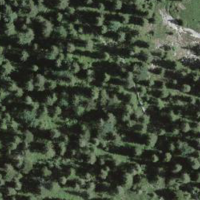
EUNIS habitat code: 43
Species observed at this site:
Vaccinium myrtillus